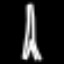
Label: The Eiffel Tower